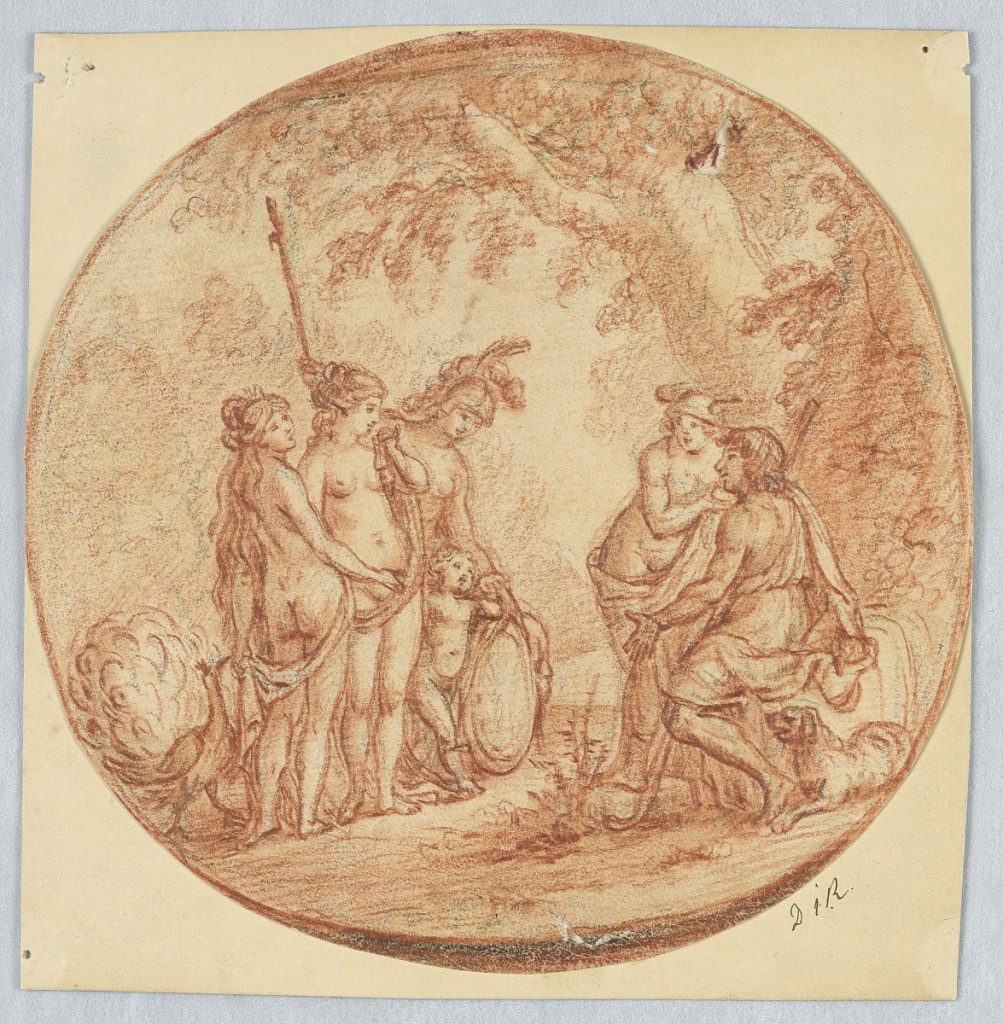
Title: Classical Figures
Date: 18th century
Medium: Graphite, red chalk on paper
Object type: Drawing
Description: Roundel with classical figures